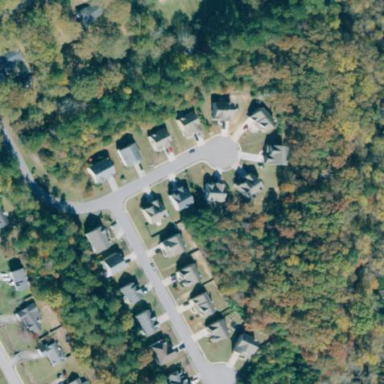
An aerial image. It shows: Residential area consisting of single-family homes.